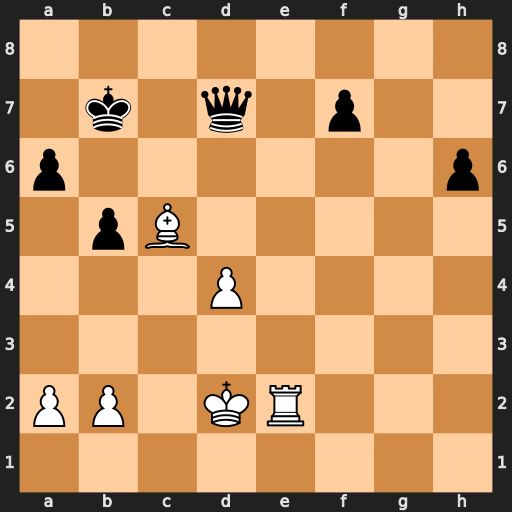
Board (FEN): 8/1k1q1p2/p6p/1pB5/3P4/8/PP1KR3/8
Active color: w
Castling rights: -
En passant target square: -
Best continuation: Re7 Qxe7 Bxe7